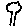
Label: tree